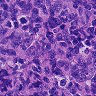
Metastatic tissue present: no